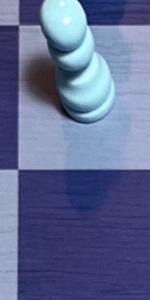
Label: Empty